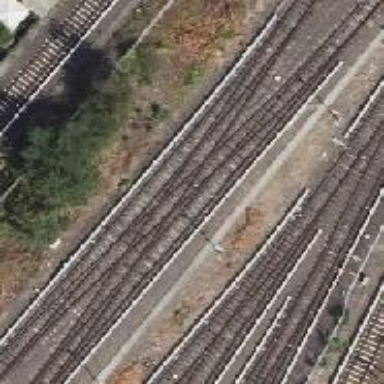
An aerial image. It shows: Yard serving the electrified light rail system.